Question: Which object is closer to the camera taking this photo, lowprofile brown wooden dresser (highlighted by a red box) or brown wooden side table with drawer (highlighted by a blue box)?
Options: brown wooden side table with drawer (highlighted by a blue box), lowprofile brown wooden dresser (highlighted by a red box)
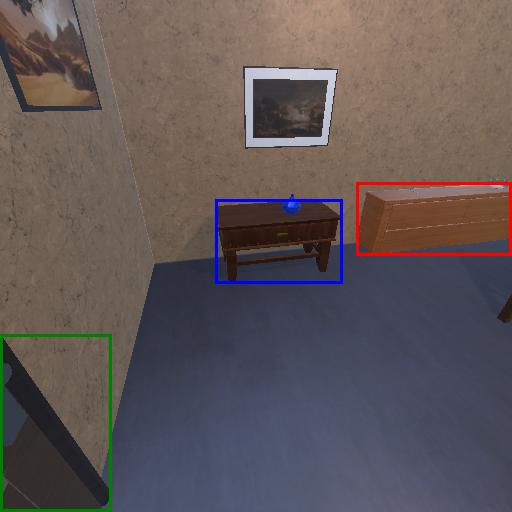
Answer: brown wooden side table with drawer (highlighted by a blue box)